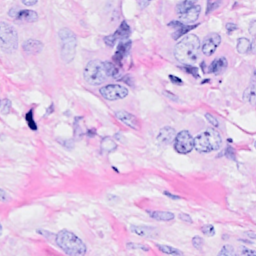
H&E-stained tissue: Breast